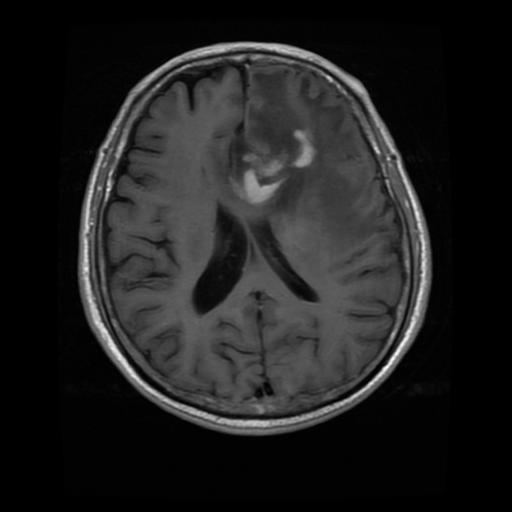
Label: glioma